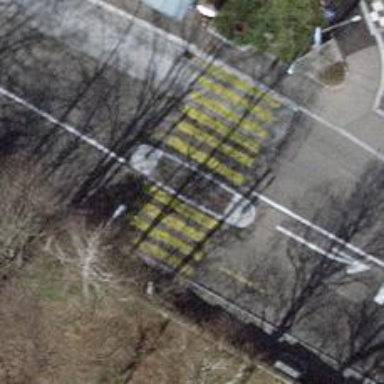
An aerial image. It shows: Paved footway with crossing.